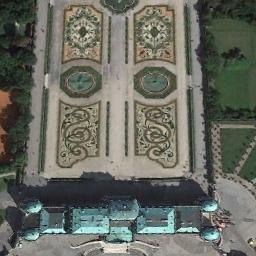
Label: palace